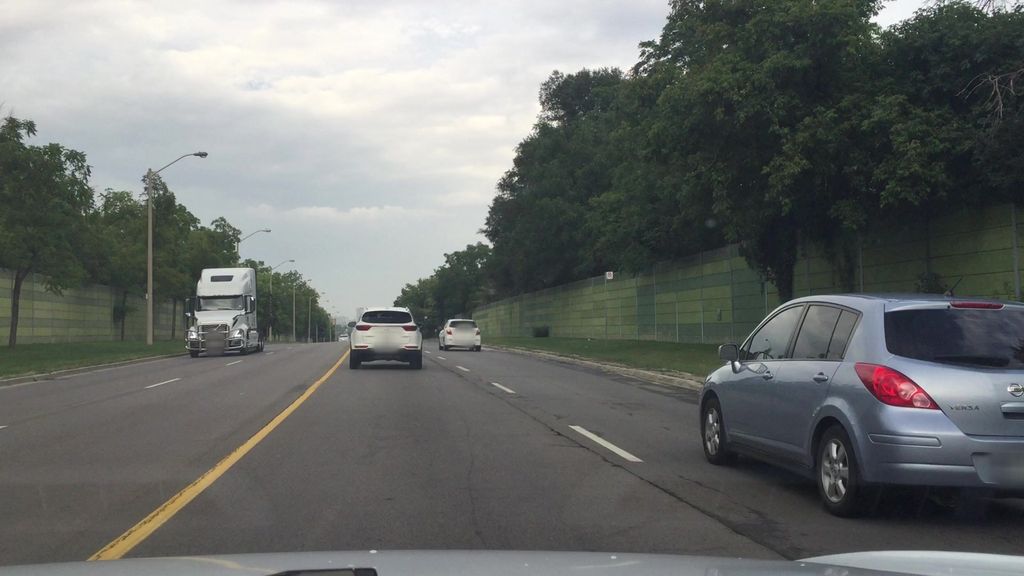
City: toronto